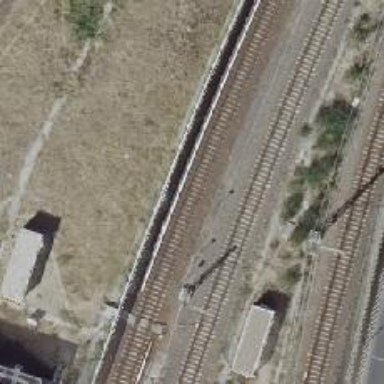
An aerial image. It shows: Solitary milestone along the railway.